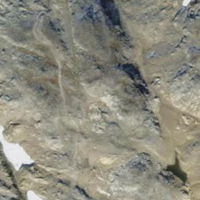
EUNIS habitat code: 48
Species observed at this site:
Saxifraga bryoides